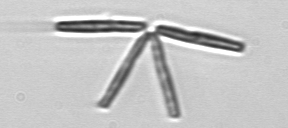
Label: Thalassionema